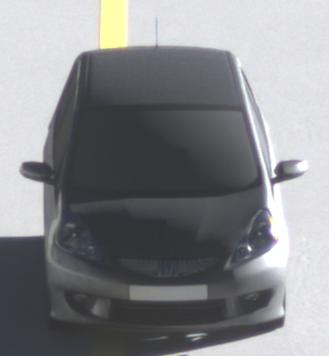
Make: Honda
Model: Jazz 1.2
Detailed model: Jazz (III) (11/08 - 04/11)
Model produced from: 2008/11
Model produced until: 2010/10
Doors: 5
Color: gray
Road condition: dry road
Daytime: morning or afternoon
Contrast: high contrast